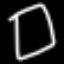
Label: square